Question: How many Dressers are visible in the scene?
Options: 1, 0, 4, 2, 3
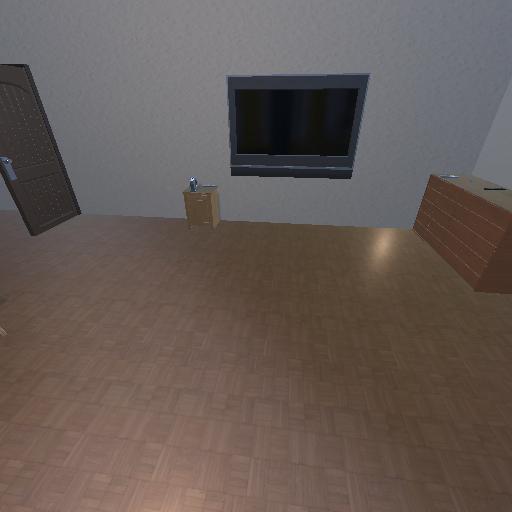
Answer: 1